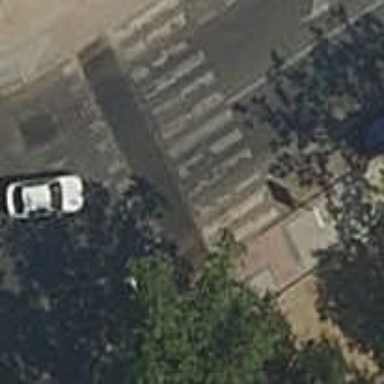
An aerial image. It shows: Zebra crossing on the road.